Aerial crown-view tile of a tropical tree (Barro Colorado Island, Panama), acquired 20250715:
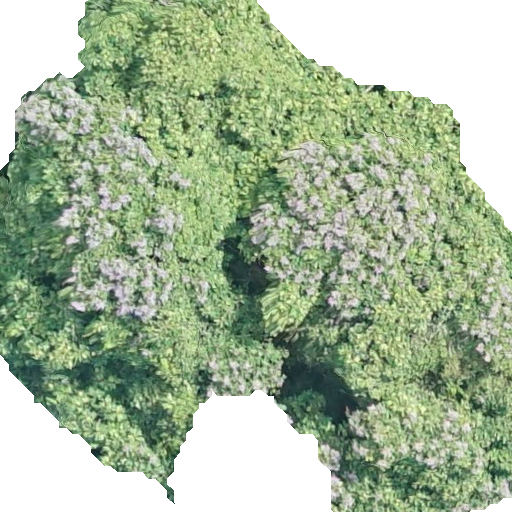
Species: Dipteryx oleifera
GBIF accepted scientific name: Dipteryx oleifera
Crown area: 326.76 m²